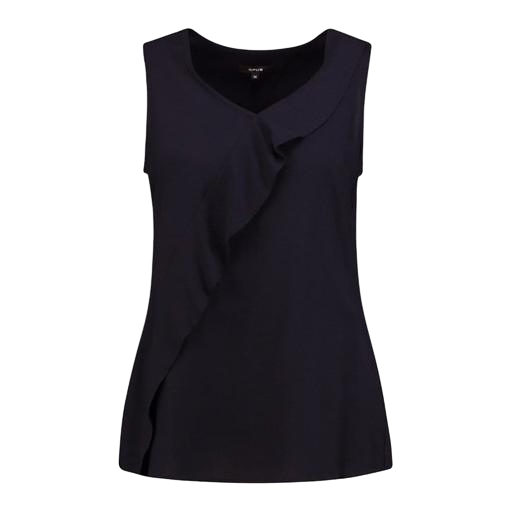
black sleeveless ruffle front top, blue estella sleeveless ruffle front blouse, sleeveless ruffle front blouse, white background